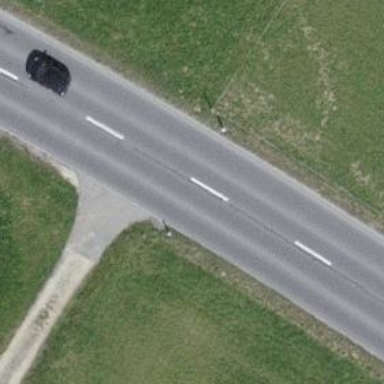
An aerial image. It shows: Secondary road with asphalt surface.